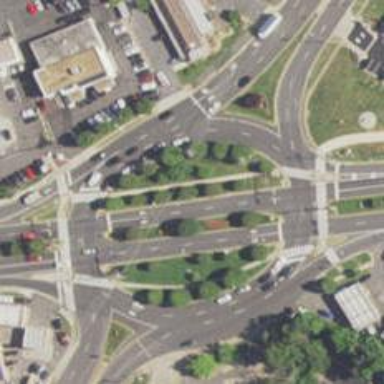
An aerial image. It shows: Traffic island located on footway.